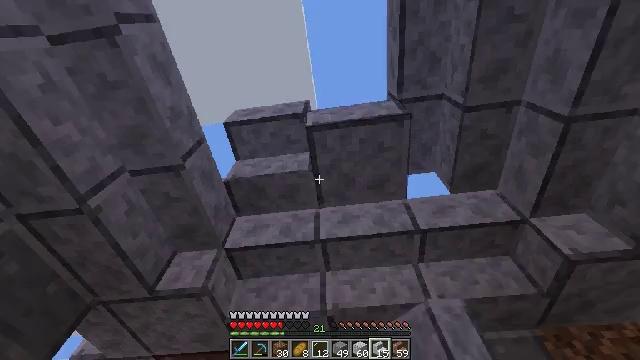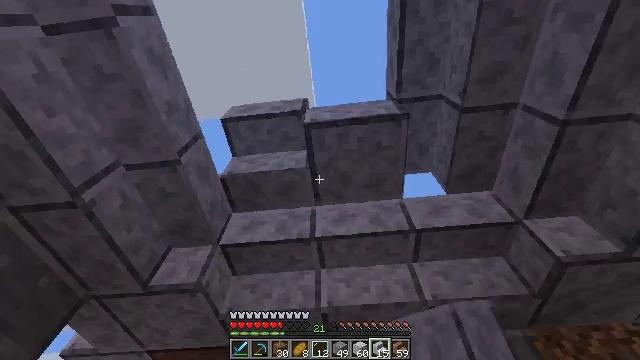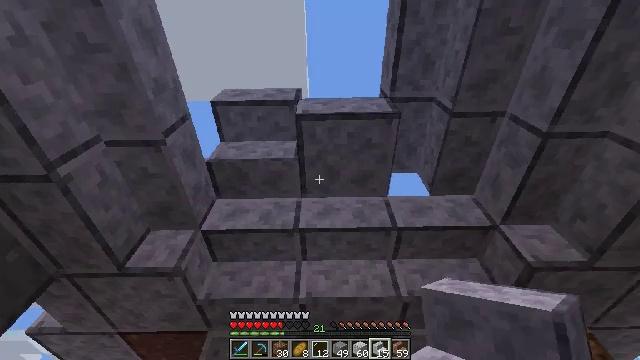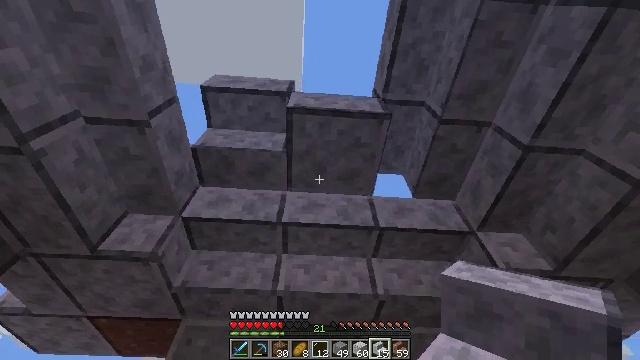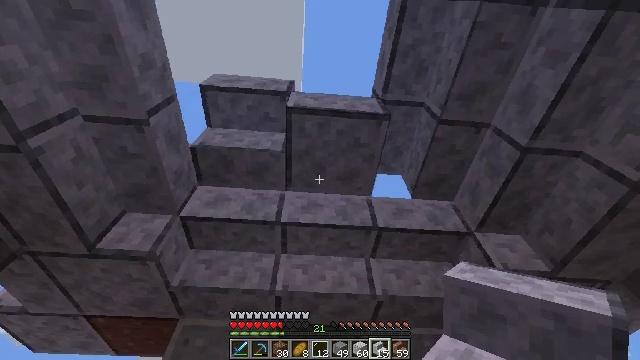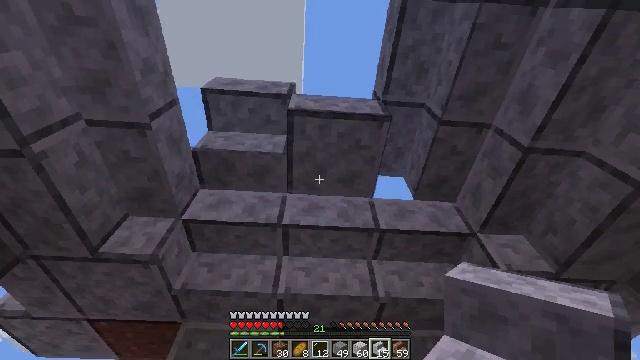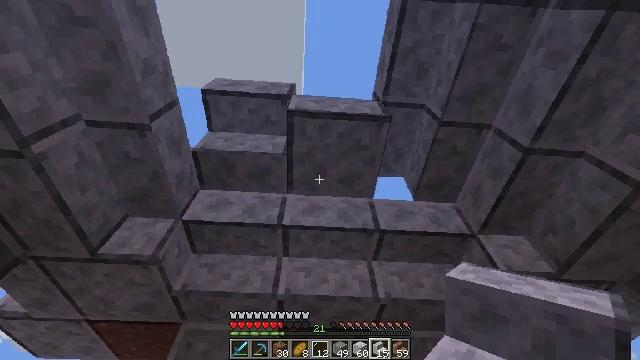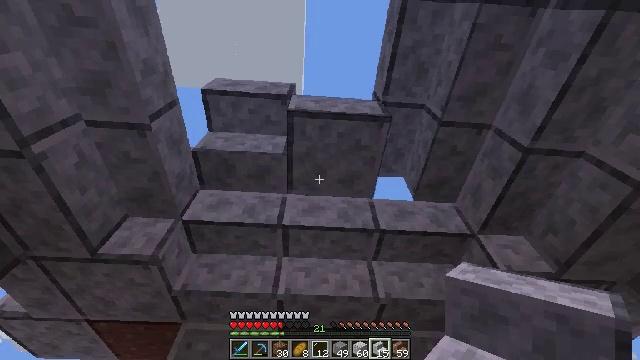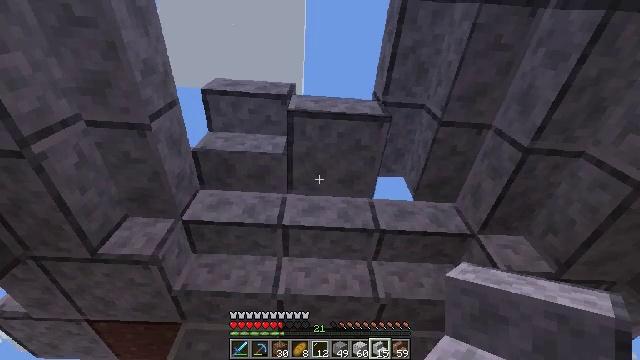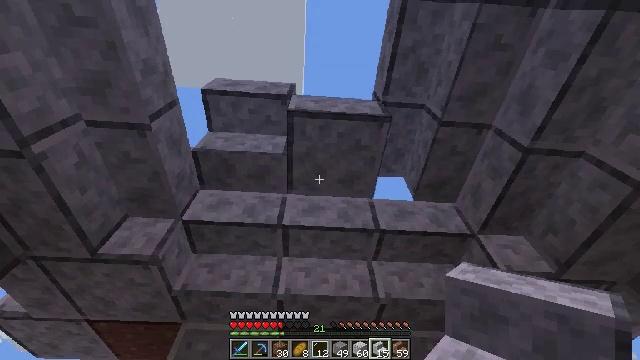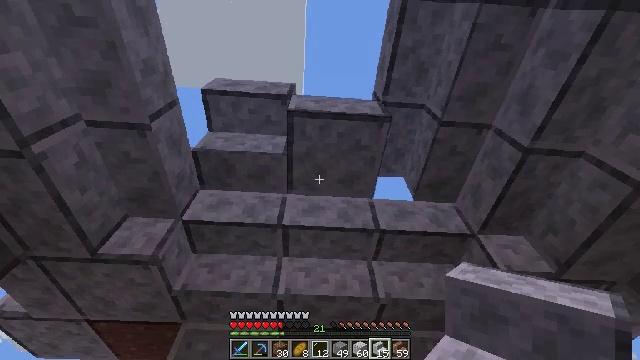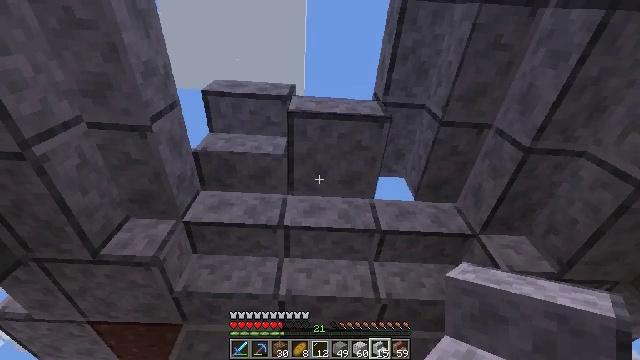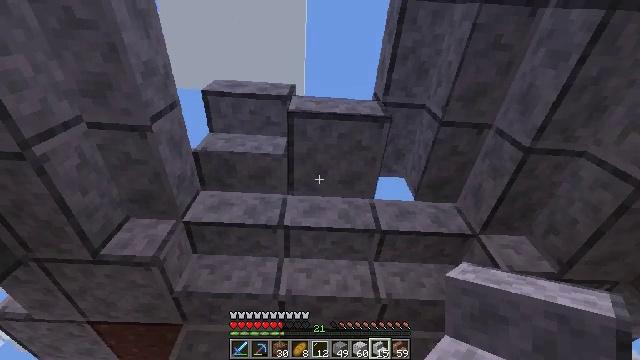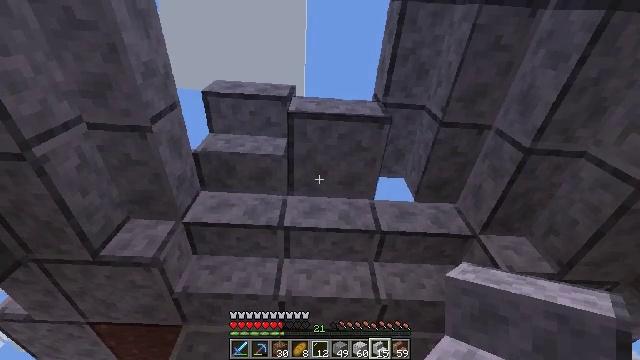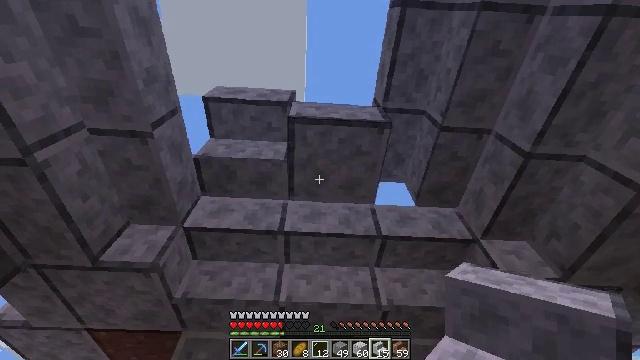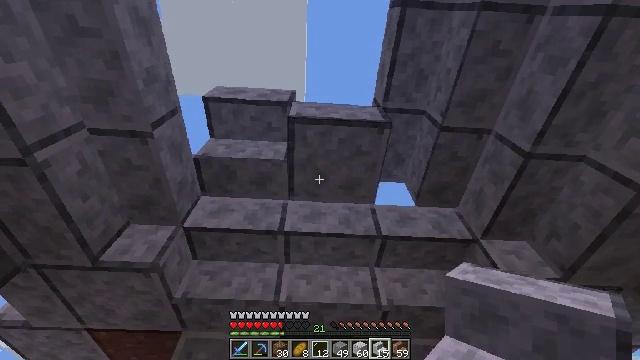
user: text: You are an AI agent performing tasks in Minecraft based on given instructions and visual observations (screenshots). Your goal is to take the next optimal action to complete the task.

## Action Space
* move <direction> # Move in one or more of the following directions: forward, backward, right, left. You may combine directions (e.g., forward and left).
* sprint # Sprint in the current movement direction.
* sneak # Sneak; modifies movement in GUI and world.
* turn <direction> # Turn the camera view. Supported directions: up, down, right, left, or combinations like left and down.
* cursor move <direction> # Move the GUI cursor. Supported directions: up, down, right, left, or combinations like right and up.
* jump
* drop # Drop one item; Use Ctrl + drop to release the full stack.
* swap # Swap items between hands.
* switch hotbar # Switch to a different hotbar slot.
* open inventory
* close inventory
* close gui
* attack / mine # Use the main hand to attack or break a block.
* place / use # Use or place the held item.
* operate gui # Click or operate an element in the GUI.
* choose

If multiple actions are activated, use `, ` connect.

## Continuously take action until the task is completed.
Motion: motion action
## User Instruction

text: Gather polished diorite stairs from a structure.
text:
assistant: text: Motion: turn right
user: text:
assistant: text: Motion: turn right and down
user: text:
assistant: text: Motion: turn right and down
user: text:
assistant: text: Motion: no_op
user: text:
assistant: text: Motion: no_op
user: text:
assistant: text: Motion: no_op
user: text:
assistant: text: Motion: no_op
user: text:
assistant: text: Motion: no_op
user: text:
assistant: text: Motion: no_op
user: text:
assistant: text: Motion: no_op
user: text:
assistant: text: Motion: no_op
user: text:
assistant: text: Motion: no_op
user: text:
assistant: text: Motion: no_op
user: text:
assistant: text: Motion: turn up
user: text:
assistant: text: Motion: no_op
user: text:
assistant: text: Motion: no_op
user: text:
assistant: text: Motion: no_op
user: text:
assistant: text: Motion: no_op
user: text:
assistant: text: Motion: no_op
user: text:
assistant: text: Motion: no_op
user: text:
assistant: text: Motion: no_op
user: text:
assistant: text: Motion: switch to hotbar 2
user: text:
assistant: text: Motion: switch to hotbar 2
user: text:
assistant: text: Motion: switch to hotbar 2
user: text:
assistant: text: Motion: no_op
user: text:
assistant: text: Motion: no_op
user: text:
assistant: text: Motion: no_op
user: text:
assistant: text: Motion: attack / mine
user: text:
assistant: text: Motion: attack / mine
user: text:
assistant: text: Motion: attack / mine